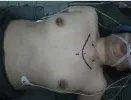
Appearance and preoperative images of the patients. Female patient, and . (A,E) Appearance of the lesion and operative route on the body surface.
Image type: medical_photograph (skin_photograph)